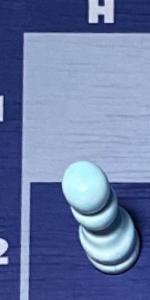
Label: Pawn_White